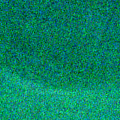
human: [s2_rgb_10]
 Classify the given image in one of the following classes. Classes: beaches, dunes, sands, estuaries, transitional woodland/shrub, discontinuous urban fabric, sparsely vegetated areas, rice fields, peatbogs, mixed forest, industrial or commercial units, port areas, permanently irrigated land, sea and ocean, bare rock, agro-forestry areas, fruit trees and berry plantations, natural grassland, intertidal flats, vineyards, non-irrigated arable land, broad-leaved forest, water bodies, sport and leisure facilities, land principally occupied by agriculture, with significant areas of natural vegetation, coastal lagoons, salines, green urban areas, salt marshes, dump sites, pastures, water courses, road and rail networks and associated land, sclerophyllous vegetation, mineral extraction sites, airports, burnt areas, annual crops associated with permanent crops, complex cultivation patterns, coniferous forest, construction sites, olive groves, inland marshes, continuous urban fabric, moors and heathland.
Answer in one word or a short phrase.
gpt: sea and ocean